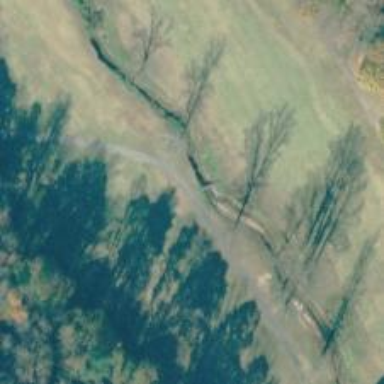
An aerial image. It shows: Path for both roads and golfers.